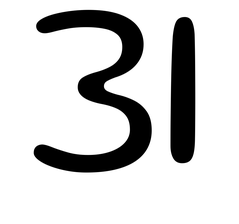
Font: Gluten_Light